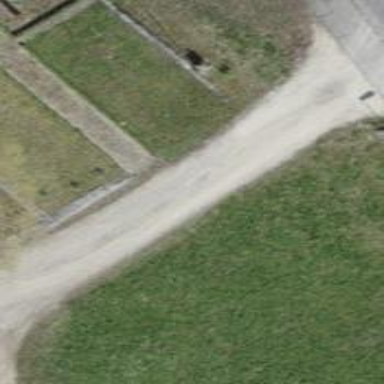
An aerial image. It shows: Track with fine gravel surface of grade2 quality.